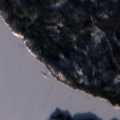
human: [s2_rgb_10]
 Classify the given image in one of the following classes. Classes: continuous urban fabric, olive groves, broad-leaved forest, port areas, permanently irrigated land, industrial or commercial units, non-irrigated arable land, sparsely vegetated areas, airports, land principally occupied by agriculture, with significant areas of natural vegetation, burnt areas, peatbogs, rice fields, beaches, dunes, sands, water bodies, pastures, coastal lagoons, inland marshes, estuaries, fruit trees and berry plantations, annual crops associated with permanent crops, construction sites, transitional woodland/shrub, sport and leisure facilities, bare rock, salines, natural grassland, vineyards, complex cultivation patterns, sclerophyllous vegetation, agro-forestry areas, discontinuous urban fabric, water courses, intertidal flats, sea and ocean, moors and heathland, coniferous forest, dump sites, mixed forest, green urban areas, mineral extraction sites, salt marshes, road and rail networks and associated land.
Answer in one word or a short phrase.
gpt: coniferous forest, sea and ocean